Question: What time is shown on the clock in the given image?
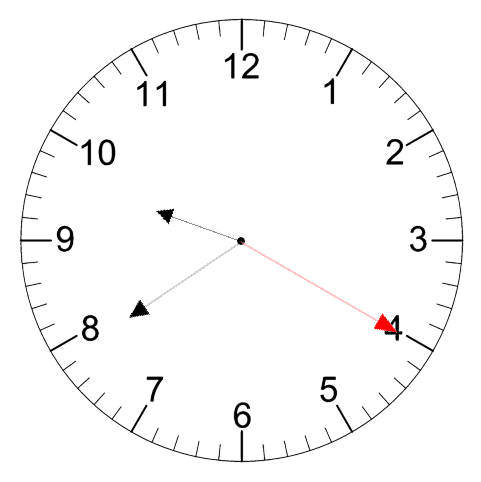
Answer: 09:39:20